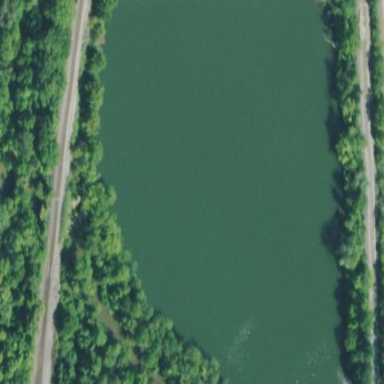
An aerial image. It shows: Pond with natural water.